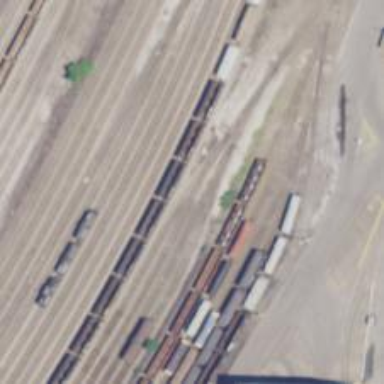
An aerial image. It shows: Railway yard.